Interaction volume radius: 10 \u00c5
Interaction volume height: 10 \u00c5
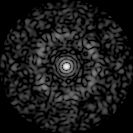
Disorder parameter: 0.8125